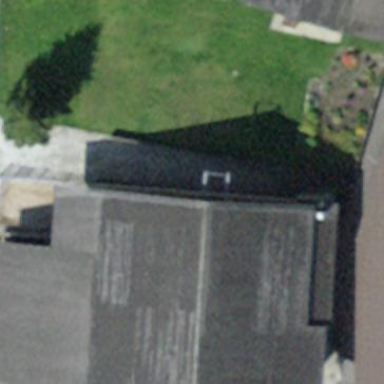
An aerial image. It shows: Barn.